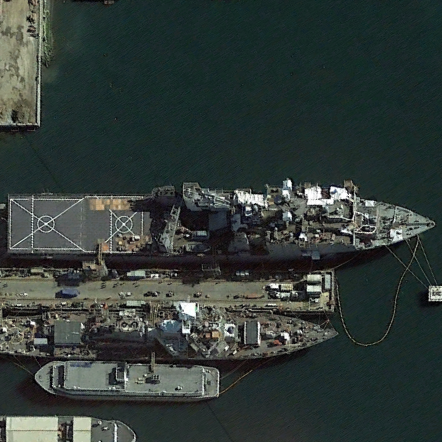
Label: combat